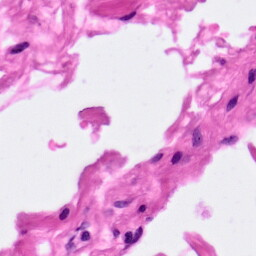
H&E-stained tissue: Pancreatic